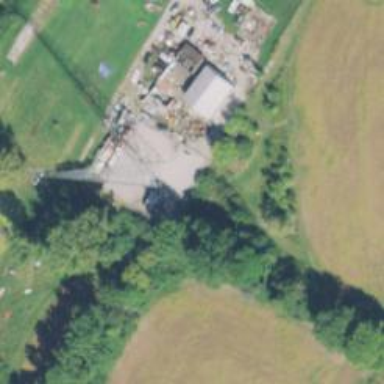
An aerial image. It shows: Mast structure.